Field crop: maize
Growth stage: 2
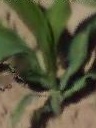
Species: maize